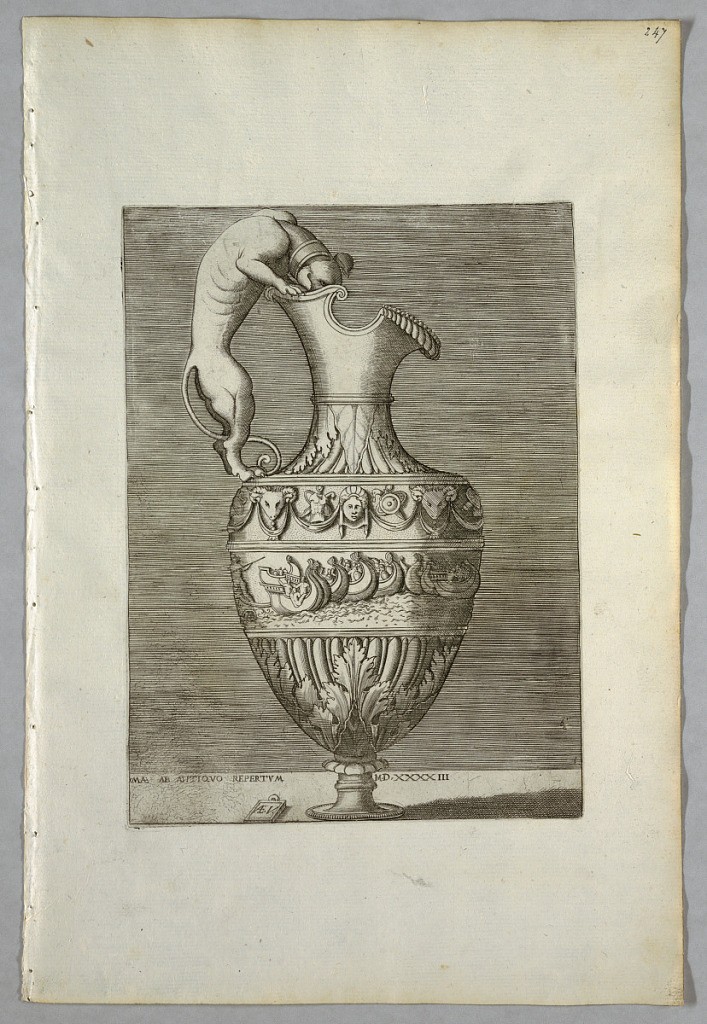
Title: Vase (Plate 7 of a Series)
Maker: Enea Vico, Italian, 1523–1567
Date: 17th century
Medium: Black ink on paper
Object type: Print
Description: Vertical rectangle. Ewer, with a standing dog composing the handle. The body is decorated with a relief of a naval battle, heads and festoons. Inscribed below: "ROMAE AB ANTIQVO REPERTVM MD XXXXIII" and "A.E.V." on a tablet.